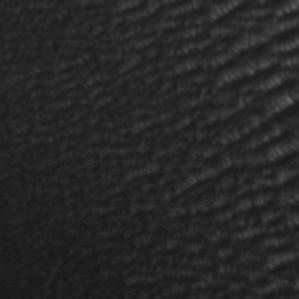
Label: frost